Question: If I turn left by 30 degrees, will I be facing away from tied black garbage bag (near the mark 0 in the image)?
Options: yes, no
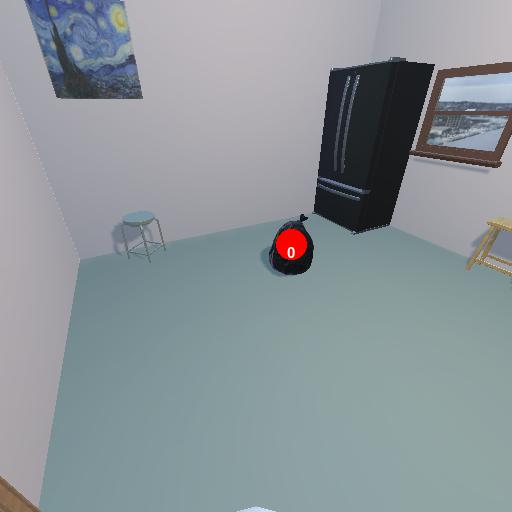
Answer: yes